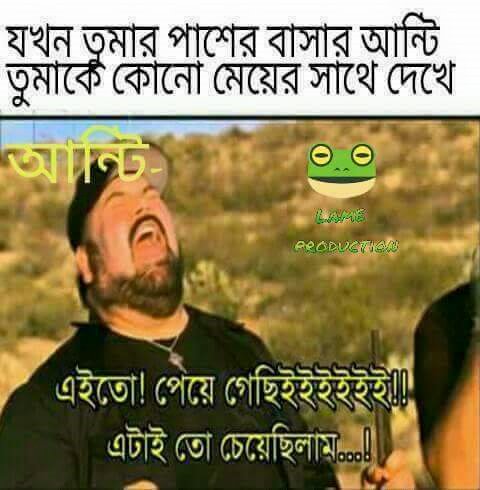
Caption: যখন তুমার পাশের বাসার আন্টি তুমাকে কোনো মেয়ের সাথে দেখে     আন্টি    এইতো! পেয়ে গেছিইইইইইইইই!! এটাই তো চেয়েছিলাম ...!
Label: hate